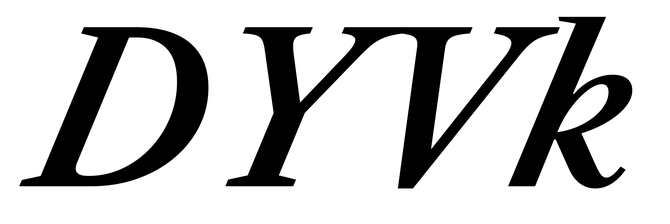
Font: LibreCaslonText-Italic_SemiBold_Italic